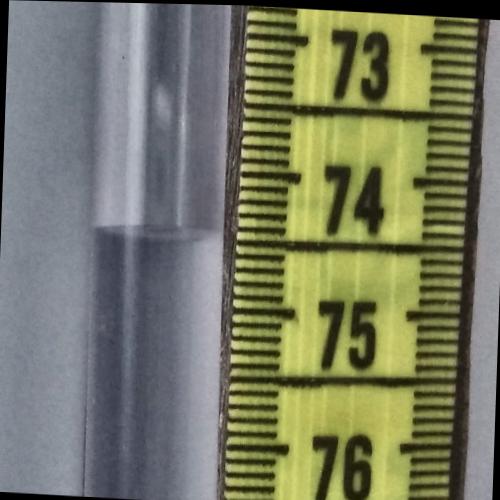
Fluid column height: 74.5 cm